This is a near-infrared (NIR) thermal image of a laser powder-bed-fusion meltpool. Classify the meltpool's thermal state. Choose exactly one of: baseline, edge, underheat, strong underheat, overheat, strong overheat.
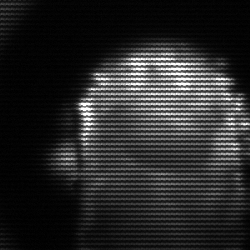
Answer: baseline